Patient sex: F
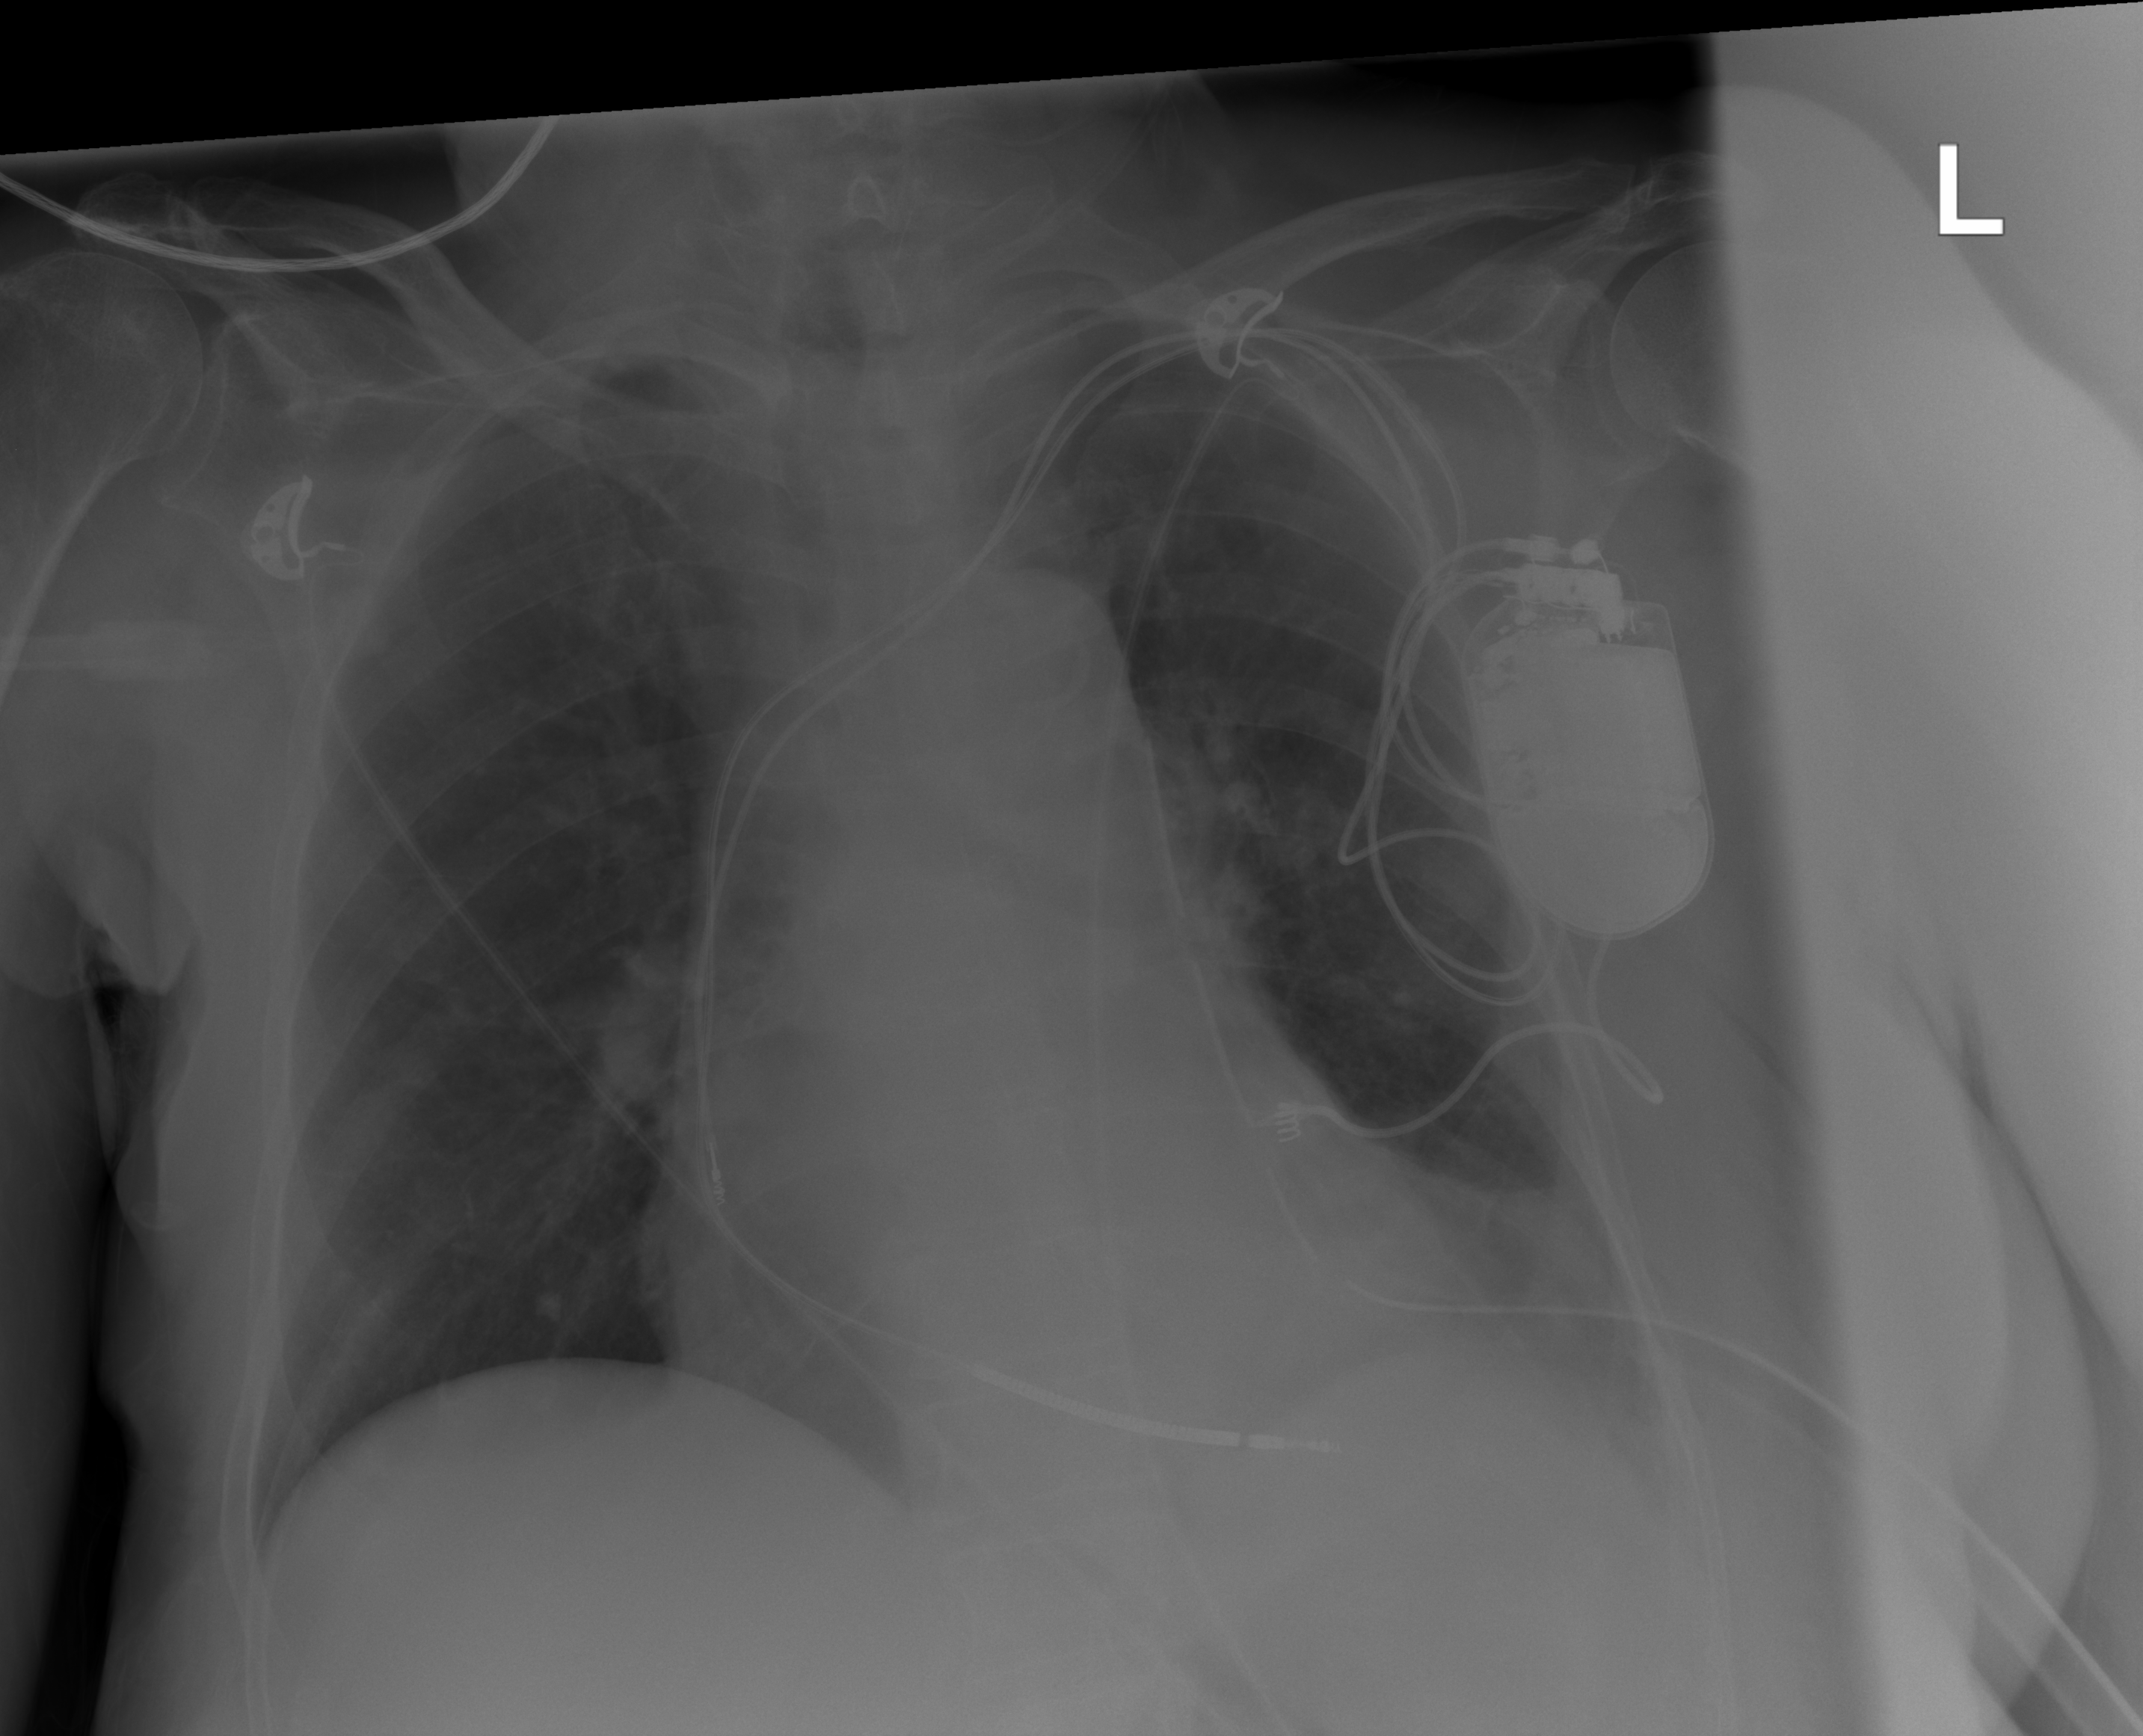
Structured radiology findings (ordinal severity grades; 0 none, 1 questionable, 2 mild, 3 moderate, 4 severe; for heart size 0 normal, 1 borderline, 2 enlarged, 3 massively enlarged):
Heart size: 2
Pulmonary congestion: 0
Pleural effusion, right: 0
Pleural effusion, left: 2
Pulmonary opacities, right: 0
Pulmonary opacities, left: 2
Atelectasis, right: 0
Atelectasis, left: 2